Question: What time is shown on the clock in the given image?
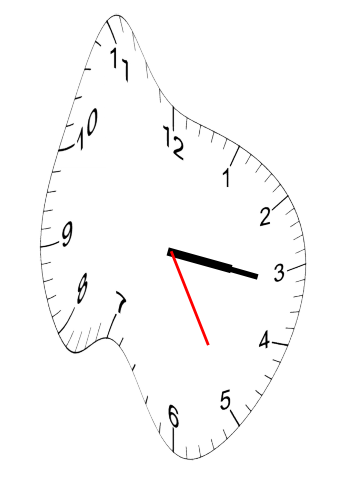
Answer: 03:16:25